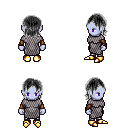
a pixel art fantasy rpg character, female body template, dark elf, purple skin, chain mail, metal pants, gray long bangs hairstyle, leather bracers, gold boots, four views (front, back, left, right), 2x2 character sprite sheet, small pixel art, hard edges, no anti-aliasing